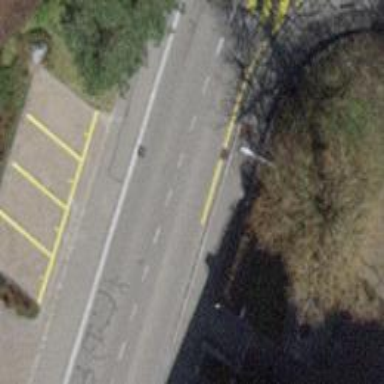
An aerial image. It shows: Marked footway crossing with asphalt surface. There is crossing island present.